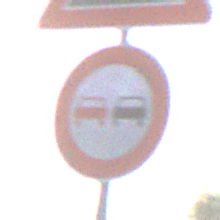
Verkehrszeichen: Ueberholverbot
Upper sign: Gefaelle10
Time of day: MorningAfternoon
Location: Outdoor (Urban)
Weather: PartlyCloudy
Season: NotSpecified
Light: Natural